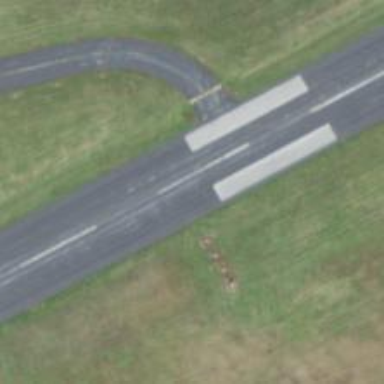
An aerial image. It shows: View of taxiway at the airport.